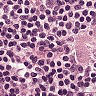
Metastatic tissue present: no